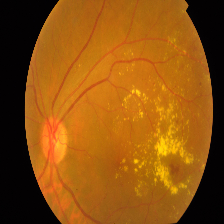
Diabetic retinopathy grade: Proliferative DR